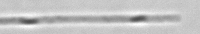
Label: Leptocylindrus